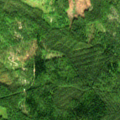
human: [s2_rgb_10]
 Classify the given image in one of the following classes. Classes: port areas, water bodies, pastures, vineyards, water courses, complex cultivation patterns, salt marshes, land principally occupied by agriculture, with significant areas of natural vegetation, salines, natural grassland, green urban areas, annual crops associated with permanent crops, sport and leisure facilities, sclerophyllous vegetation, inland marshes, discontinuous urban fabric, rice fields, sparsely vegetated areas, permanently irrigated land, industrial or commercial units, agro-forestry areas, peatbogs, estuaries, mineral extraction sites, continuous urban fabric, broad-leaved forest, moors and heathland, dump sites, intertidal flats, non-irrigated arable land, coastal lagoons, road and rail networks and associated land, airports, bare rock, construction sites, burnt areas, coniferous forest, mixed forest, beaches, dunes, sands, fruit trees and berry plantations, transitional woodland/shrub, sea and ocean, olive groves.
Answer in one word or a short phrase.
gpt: coniferous forest, mixed forest, transitional woodland/shrub